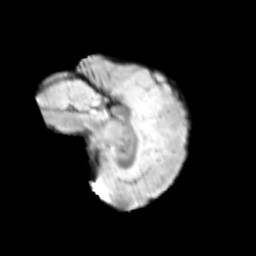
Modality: T2w
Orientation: sagittal
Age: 10
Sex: female
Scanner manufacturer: siemens
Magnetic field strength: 3 T
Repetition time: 3.8 s
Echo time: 0.07 s